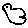
Label: bird